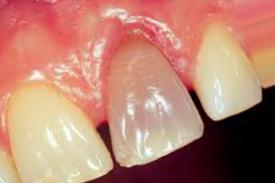
Condition: Tooth Discoloration